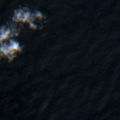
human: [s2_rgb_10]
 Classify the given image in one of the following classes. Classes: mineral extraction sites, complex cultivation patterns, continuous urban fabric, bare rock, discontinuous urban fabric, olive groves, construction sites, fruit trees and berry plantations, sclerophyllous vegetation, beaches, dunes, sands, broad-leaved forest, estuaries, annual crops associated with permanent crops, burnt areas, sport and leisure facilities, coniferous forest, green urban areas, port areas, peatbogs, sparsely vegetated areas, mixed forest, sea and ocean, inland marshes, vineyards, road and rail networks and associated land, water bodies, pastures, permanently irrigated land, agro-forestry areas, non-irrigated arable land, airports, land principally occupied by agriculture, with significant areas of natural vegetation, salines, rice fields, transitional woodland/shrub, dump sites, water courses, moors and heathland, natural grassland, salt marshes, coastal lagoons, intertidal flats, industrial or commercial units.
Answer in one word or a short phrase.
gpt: sea and ocean